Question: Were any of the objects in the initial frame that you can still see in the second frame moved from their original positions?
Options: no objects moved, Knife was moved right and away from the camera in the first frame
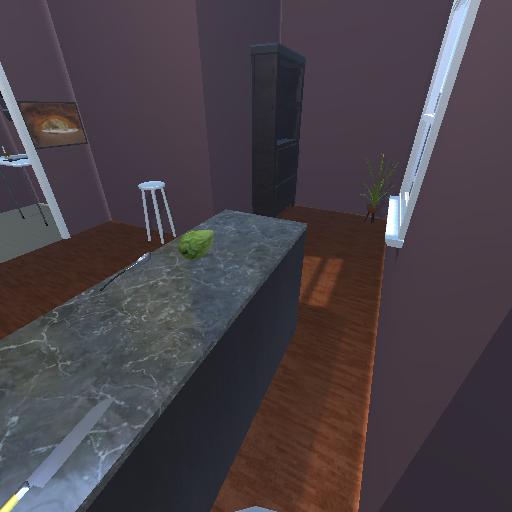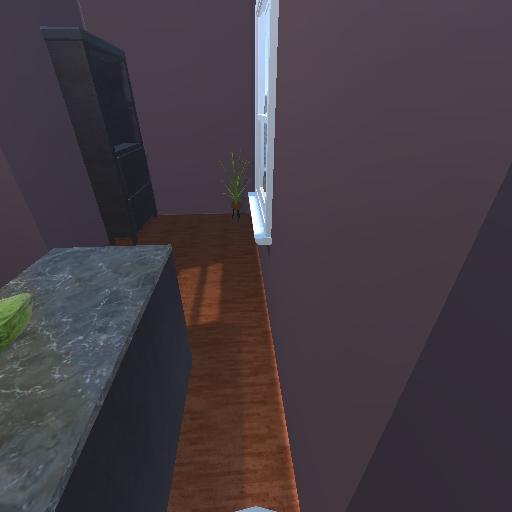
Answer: no objects moved